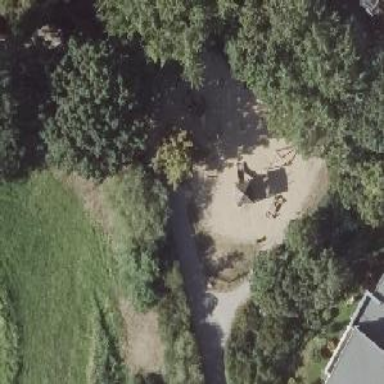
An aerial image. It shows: Playground enclosed by fence.